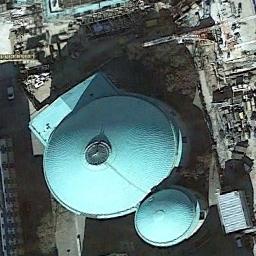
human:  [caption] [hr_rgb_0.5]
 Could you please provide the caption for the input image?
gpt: The church with two green circular domes of different sizes is surrounded by other buildings .

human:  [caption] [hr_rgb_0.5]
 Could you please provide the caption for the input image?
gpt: There is a church with two blue circular roofs next to some buildings .

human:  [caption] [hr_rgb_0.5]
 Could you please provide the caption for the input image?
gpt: This is a church with a square courtyard .

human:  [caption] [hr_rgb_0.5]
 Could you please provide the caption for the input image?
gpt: A blue church with a large, Small and two connected domes, Surrounded by buildings and roads .

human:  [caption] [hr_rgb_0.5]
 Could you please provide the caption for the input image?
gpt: A church with two round gene roofs .